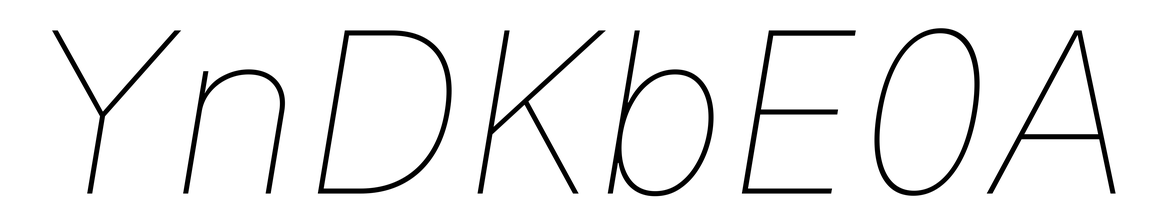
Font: Inter-Italic_Thin_Italic